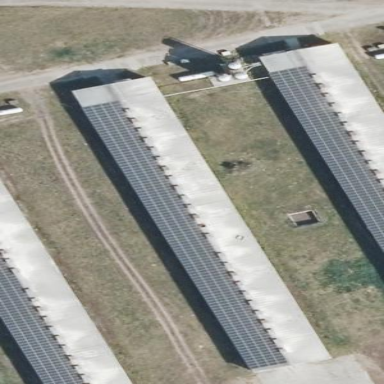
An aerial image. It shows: Building equipped with small solar photovoltaic panel for electricity generation.